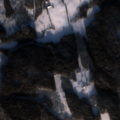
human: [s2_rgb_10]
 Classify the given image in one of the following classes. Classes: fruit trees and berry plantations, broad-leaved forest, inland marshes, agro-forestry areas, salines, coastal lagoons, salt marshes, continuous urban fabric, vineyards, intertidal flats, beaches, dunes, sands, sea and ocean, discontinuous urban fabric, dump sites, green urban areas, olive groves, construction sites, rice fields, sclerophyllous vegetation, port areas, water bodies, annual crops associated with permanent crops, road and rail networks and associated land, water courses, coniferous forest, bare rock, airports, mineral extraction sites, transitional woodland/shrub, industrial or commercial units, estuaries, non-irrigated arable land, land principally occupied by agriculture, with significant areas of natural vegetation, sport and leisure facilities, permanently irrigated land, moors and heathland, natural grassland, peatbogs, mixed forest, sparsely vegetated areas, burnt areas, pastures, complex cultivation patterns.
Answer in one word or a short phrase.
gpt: land principally occupied by agriculture, with significant areas of natural vegetation, coniferous forest, transitional woodland/shrub